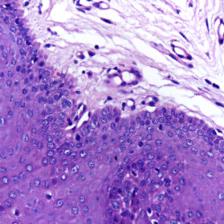
Diagnosis: Normal